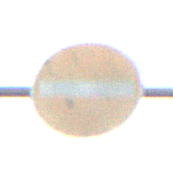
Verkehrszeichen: VerbotDerEinfahrt
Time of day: SunriseSunset
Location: Outdoor (RoadRail)
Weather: PartlyCloudy
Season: NotSpecified
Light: Natural